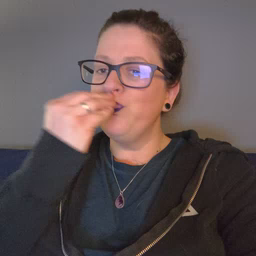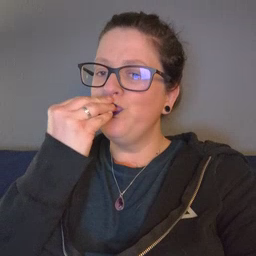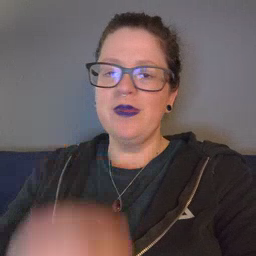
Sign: food